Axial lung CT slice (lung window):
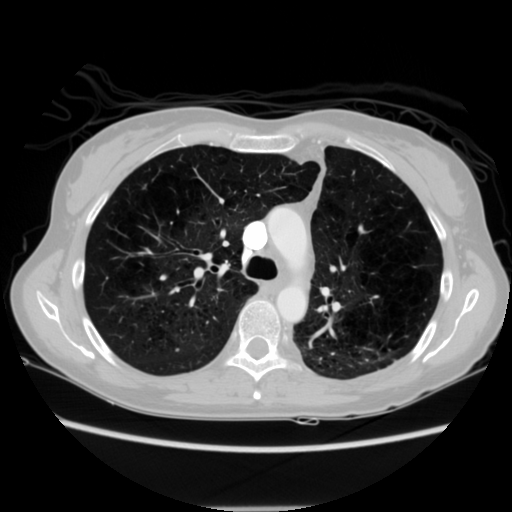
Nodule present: no